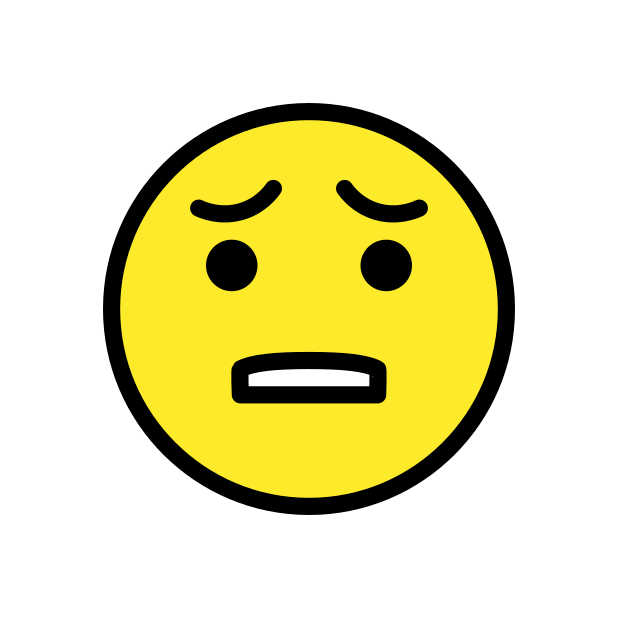
anguished face